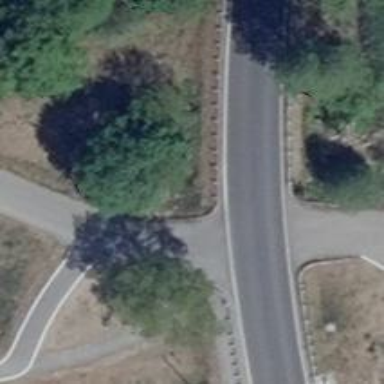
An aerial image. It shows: Road with "give way" sign.